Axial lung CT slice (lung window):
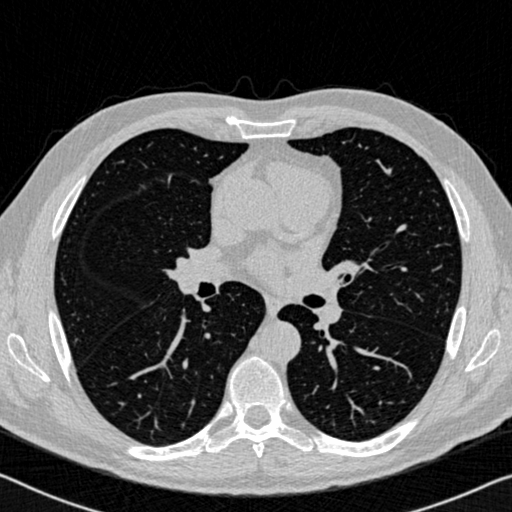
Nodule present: no